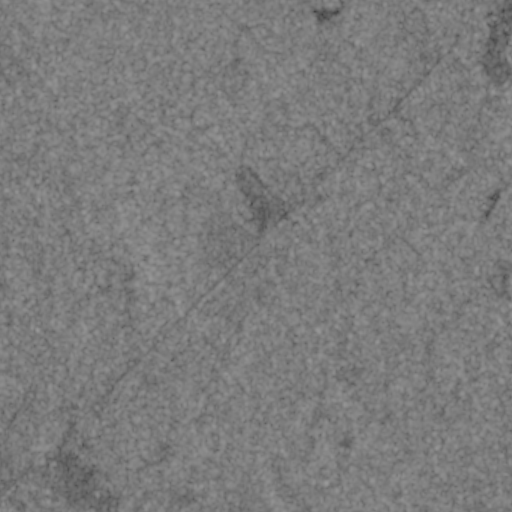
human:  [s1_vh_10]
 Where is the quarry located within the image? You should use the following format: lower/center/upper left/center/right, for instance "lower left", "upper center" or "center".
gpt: The quarry is located in the upper right of the image.
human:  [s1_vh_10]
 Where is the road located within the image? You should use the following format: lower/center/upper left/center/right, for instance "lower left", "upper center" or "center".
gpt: The road is located in the lower right of the image.
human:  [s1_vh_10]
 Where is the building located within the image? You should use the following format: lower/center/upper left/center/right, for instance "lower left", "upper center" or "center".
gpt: The building is located in the upper right of the image.
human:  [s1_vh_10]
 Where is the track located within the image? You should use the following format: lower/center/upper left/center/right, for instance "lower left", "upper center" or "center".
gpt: There is no track in the image.

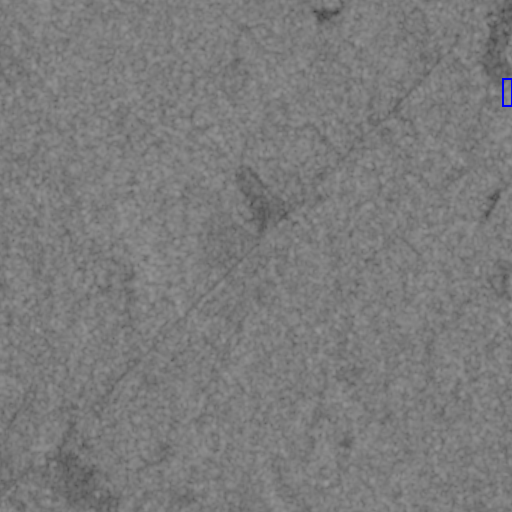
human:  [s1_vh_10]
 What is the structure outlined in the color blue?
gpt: The structure outlined in blue is a quarry.
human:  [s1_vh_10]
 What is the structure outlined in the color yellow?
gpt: There is no yellow outline.